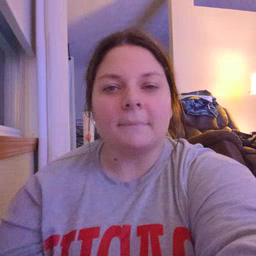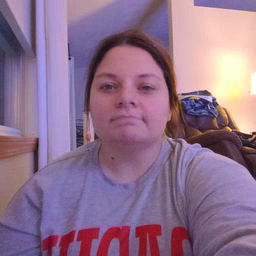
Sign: time